Question: I've tried the solution in this page <URL> and it didn't work for me.

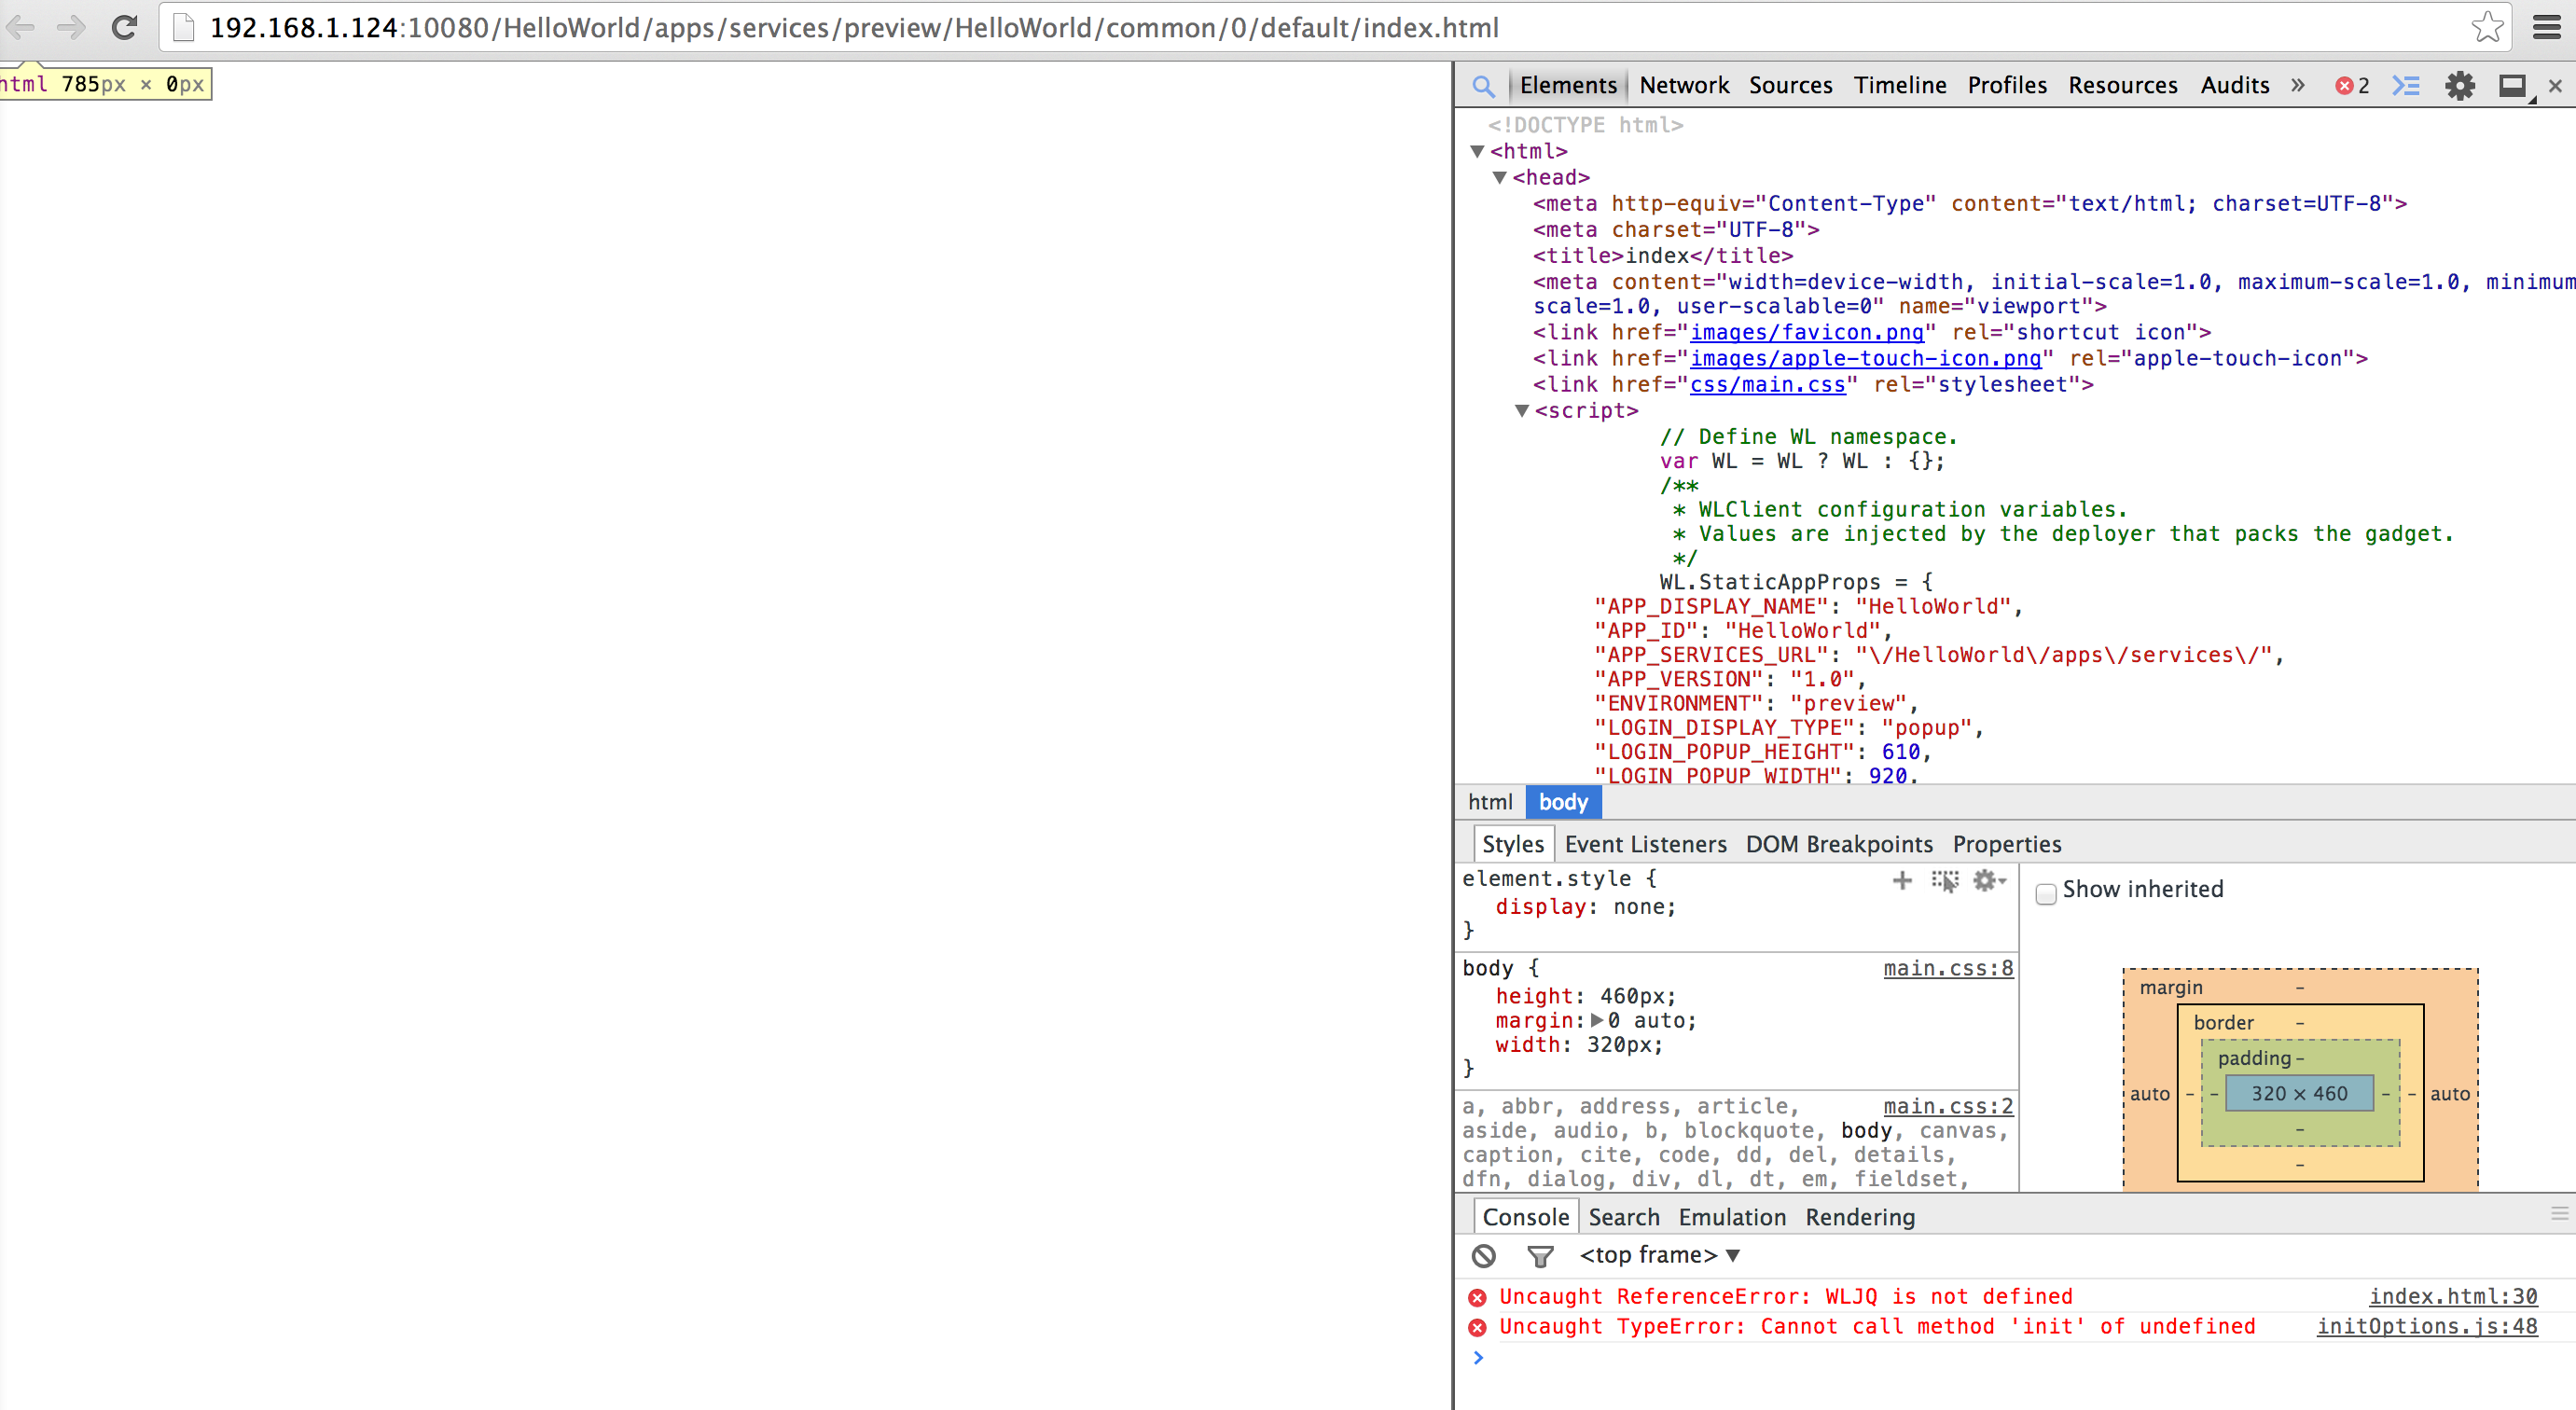
Answer: Try deleting the wlBuildResources folder.
See my answer here: <URL>
1. Close Eclipse
2. Locate your temp folder (Windows, OS X)
3. Delete the wlBuildResources folder
4. Open Eclipse
5. Re-build